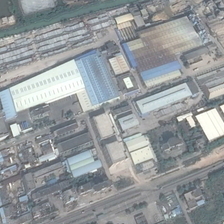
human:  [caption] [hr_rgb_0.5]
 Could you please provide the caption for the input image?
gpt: many industrial parks are around the lake (2 .

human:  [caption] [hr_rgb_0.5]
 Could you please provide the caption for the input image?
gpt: many buildings and some green trees are in an industrial area .

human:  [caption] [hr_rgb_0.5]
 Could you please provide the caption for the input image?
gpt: many industrial parks are around the lake (2 .

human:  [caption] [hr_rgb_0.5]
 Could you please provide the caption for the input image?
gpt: many buildings and some green trees are in an industrial area .

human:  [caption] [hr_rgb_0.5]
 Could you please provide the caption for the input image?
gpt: many industrial parks are around the lake (2 .